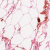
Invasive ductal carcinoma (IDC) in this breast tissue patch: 0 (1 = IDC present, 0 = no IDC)